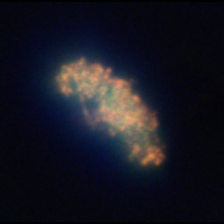
Taxon: Unknown_detritus
Group: Unknown